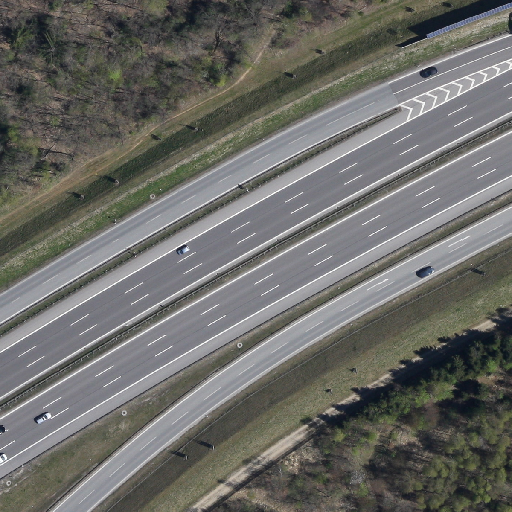
Referring expression: car driving on the road